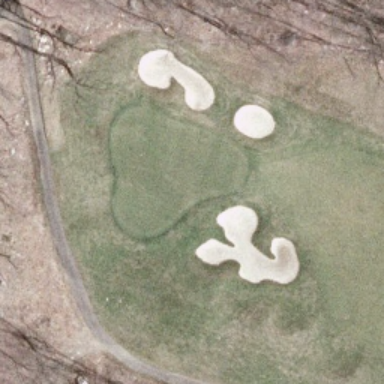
This is a part of a golf course with green turfs and some bunkers and trees .